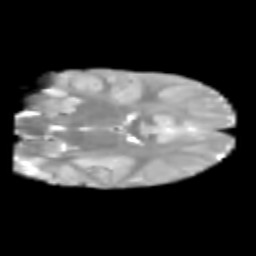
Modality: T2w
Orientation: coronal
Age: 6
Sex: male
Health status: healthy